Interaction volume radius: 10 \u00c5
Interaction volume height: 30 \u00c5
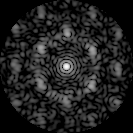
Disorder parameter: 0.6903